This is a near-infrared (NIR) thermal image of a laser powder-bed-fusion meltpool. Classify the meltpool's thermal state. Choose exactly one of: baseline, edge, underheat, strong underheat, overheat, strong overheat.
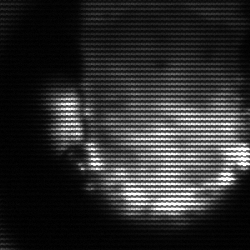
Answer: baseline